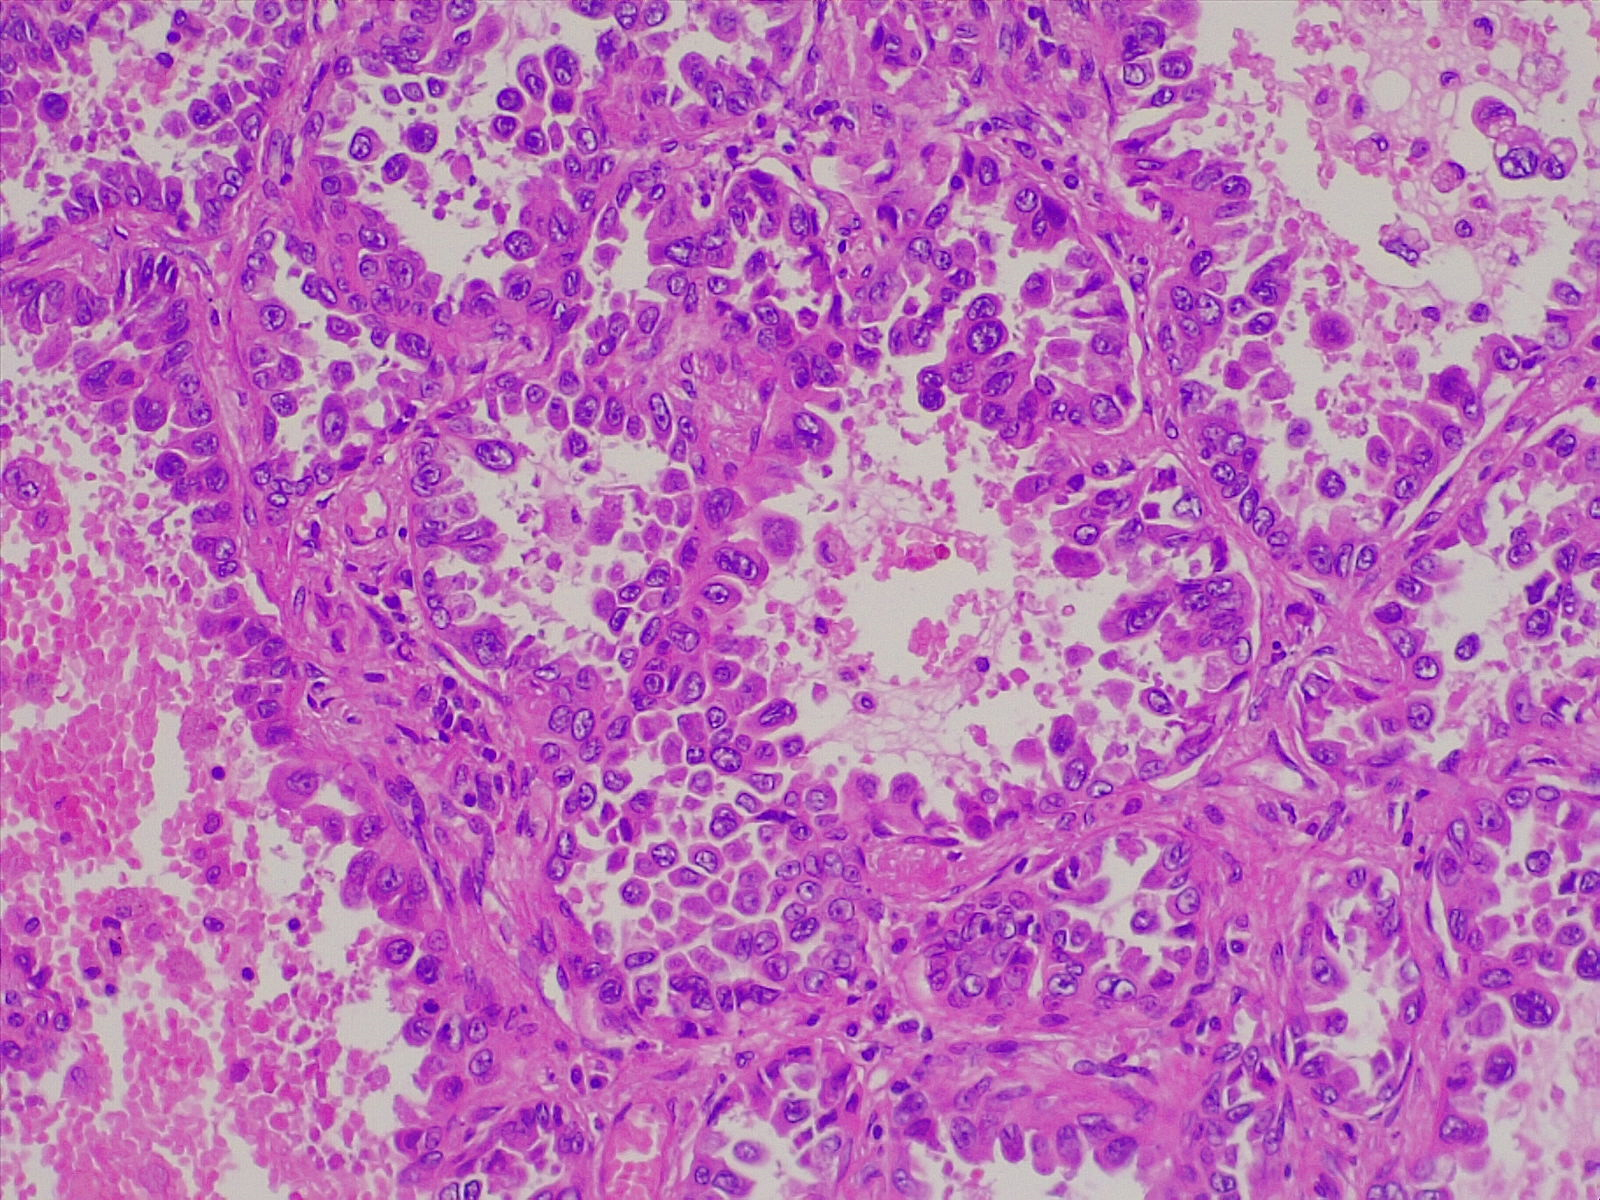
Label: lung adenocarcinoma, moderately differentiated